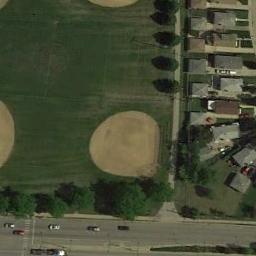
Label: baseball_diamond